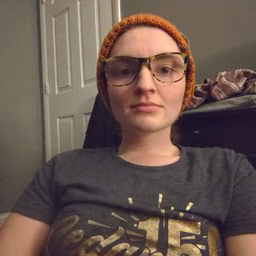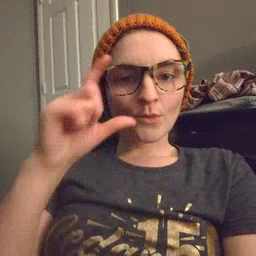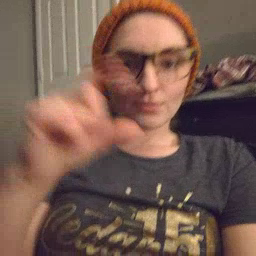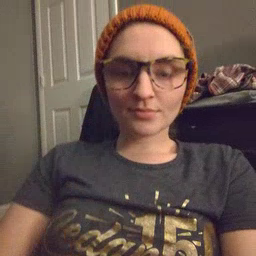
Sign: moon